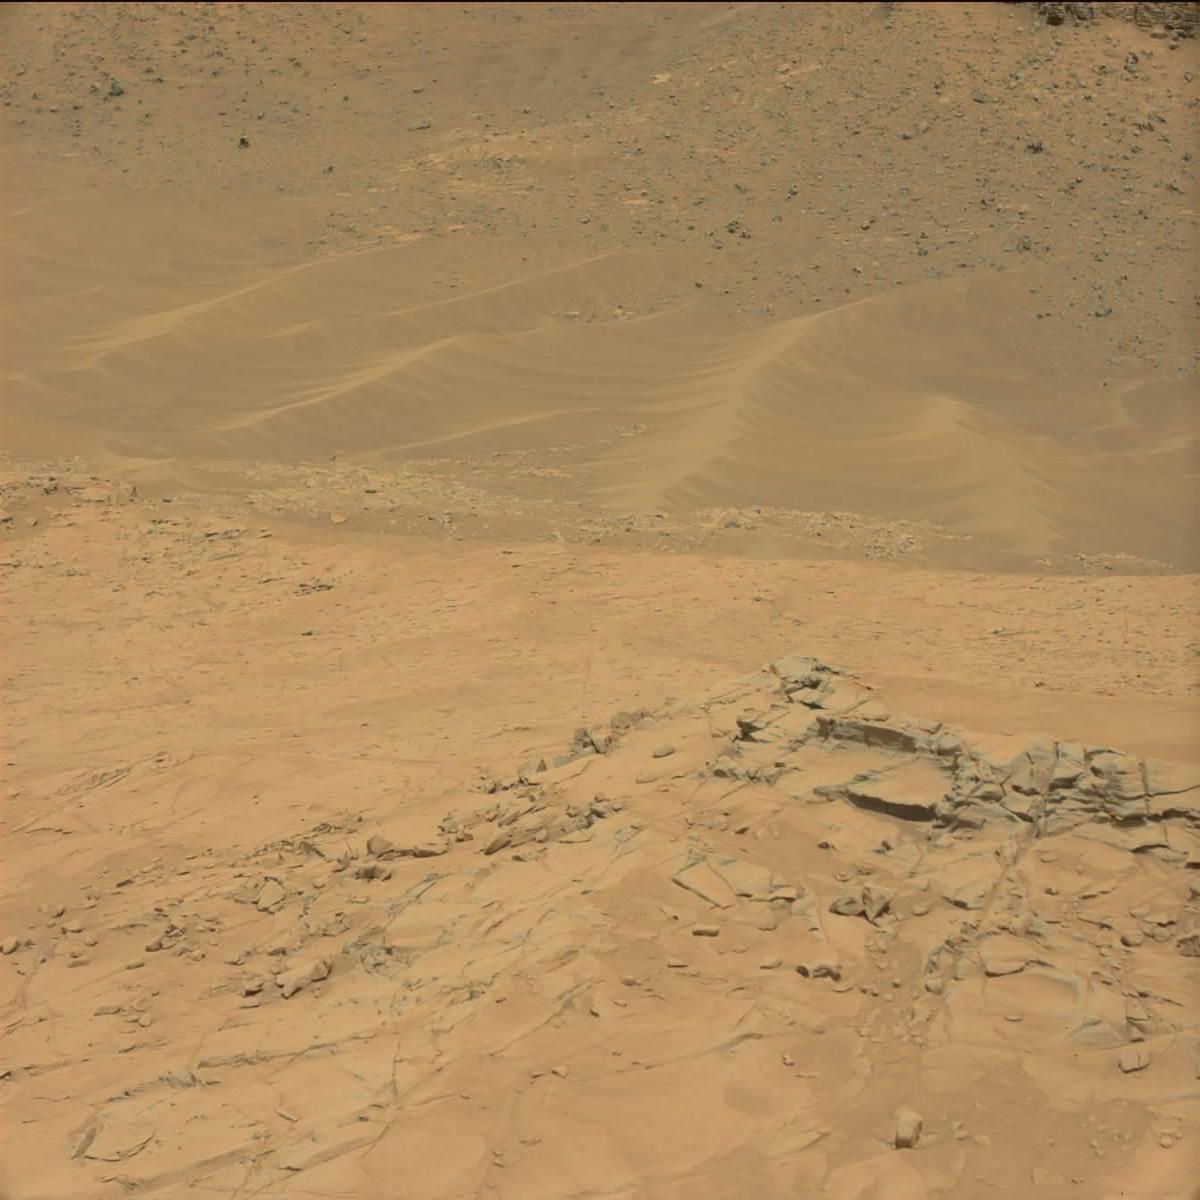
Terrain classes present: Bedrock, Sand / Soil